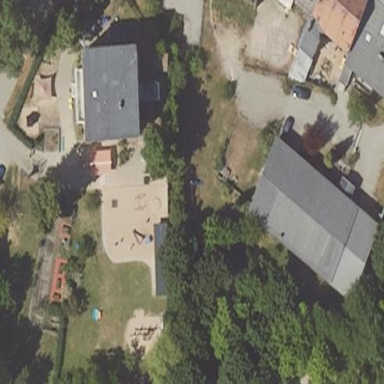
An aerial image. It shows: Kindergarten surrounded by fence.